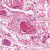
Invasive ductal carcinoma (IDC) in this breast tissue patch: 0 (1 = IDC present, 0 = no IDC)